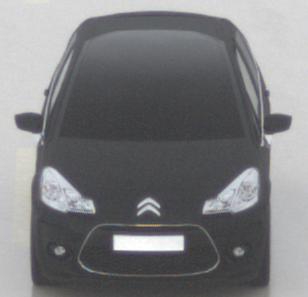
Make: Citroen
Model: C3 1.1
Detailed model: C3 (II)
Model produced from: 2010/01
Model produced until: 2012/03
Doors: 5
Color: black
Road condition: wet road
Daytime: morning or afternoon
Contrast: low contrast